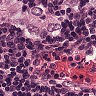
Metastatic tissue present: yes